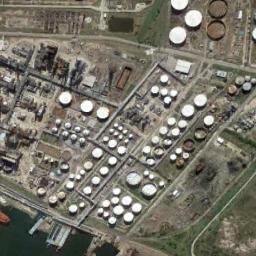
Label: storage tanks